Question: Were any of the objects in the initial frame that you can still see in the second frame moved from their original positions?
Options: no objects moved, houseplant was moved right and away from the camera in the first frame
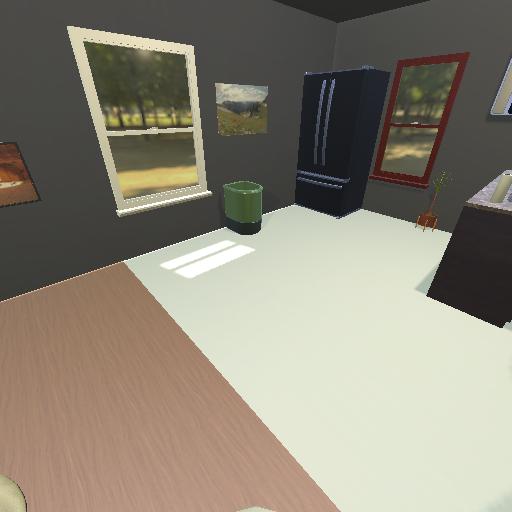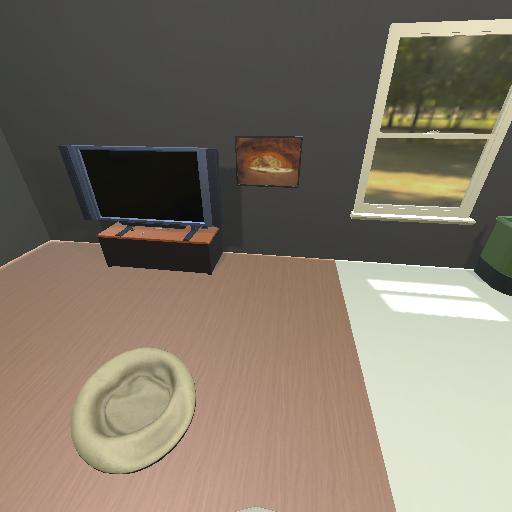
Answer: no objects moved